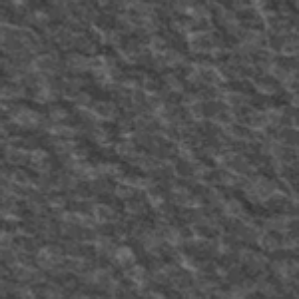
Label: frost